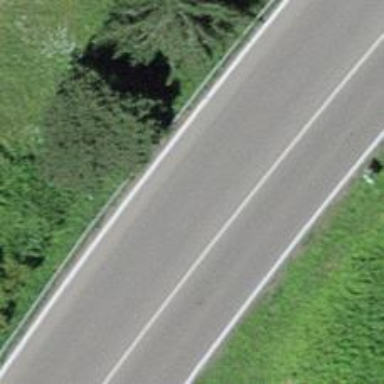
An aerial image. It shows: Asphalt road classified as primary highway.